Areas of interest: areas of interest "Industrial"
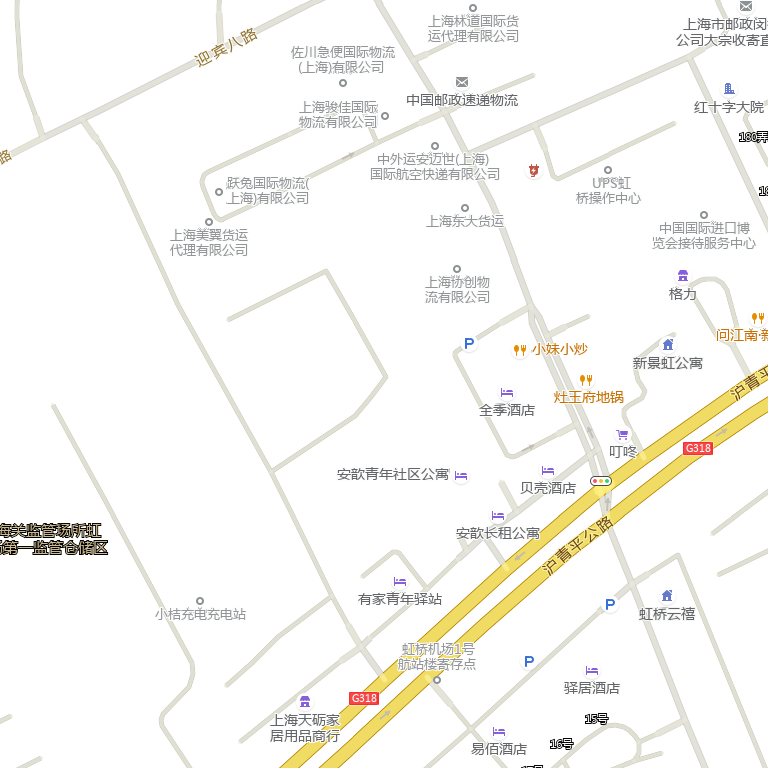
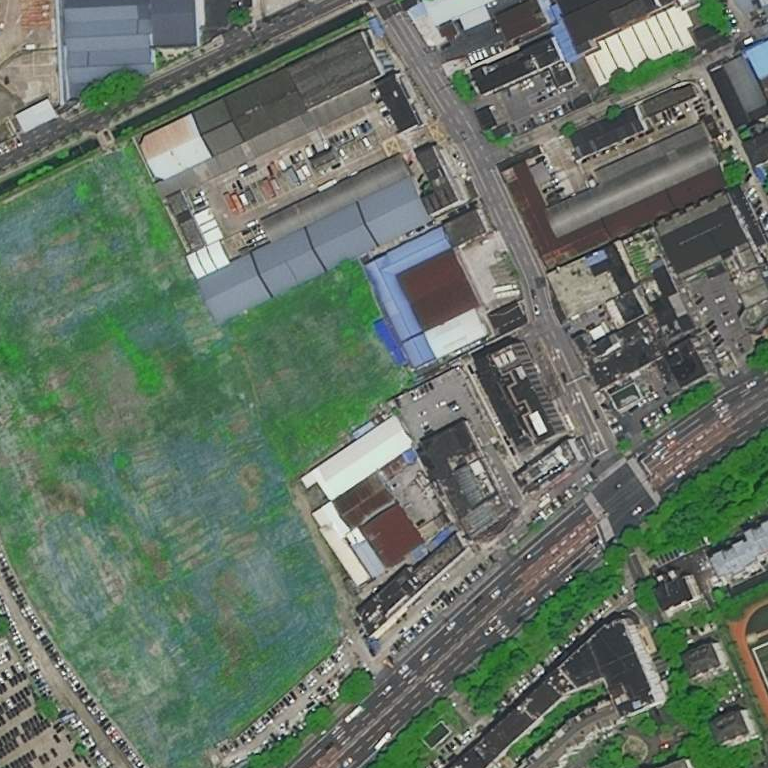